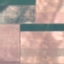
Land use / land cover: AnnualCrop